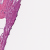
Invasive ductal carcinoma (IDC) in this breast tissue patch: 0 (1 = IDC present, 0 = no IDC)